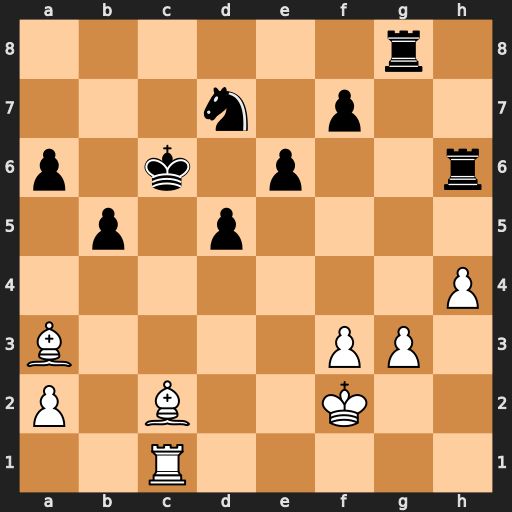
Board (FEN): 6r1/3n1p2/p1k1p2r/1p1p4/7P/B4PP1/P1B2K2/2R5
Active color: w
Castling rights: -
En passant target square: -
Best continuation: Bh7+ Kb7 Bxg8